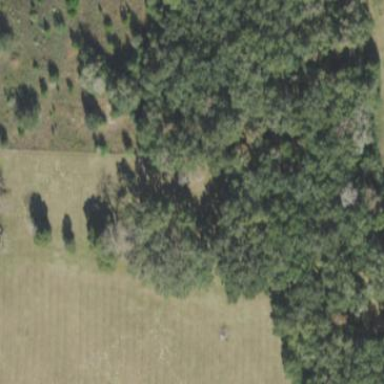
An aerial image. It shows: Mixed woodland with various types of leaves.